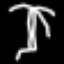
Label: palm tree